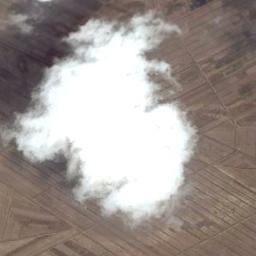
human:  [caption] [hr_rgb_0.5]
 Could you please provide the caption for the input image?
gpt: The white cloud is above bare farmland .

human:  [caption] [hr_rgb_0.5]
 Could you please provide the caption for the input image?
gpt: Large white clouds on brown field .

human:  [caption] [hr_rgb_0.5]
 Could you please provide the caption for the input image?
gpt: There is a layer of floating clouds on the sea .

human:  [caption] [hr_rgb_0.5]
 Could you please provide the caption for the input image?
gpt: The cumulus clouds are located above the khaki farmland and the shadow of the clouds is on the farmland .

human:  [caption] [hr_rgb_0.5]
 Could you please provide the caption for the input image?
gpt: A thick white cloud over a brown farmland .